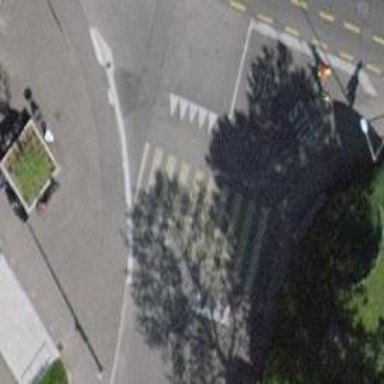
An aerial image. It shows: Uncontrolled crossing with traffic calming table on the road.